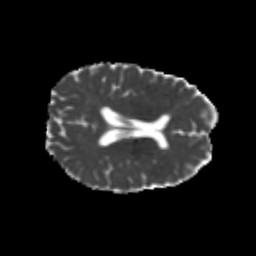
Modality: MD
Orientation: axial
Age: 24
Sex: female
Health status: healthy
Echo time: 0.074 s